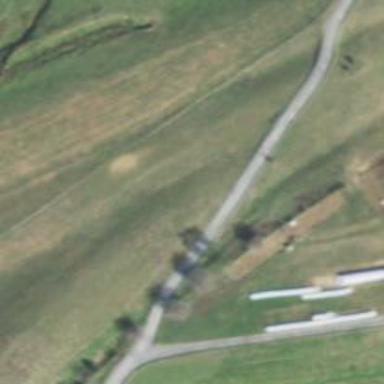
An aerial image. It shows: Track with grade 5 tracktype.